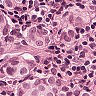
Metastatic tissue present: yes